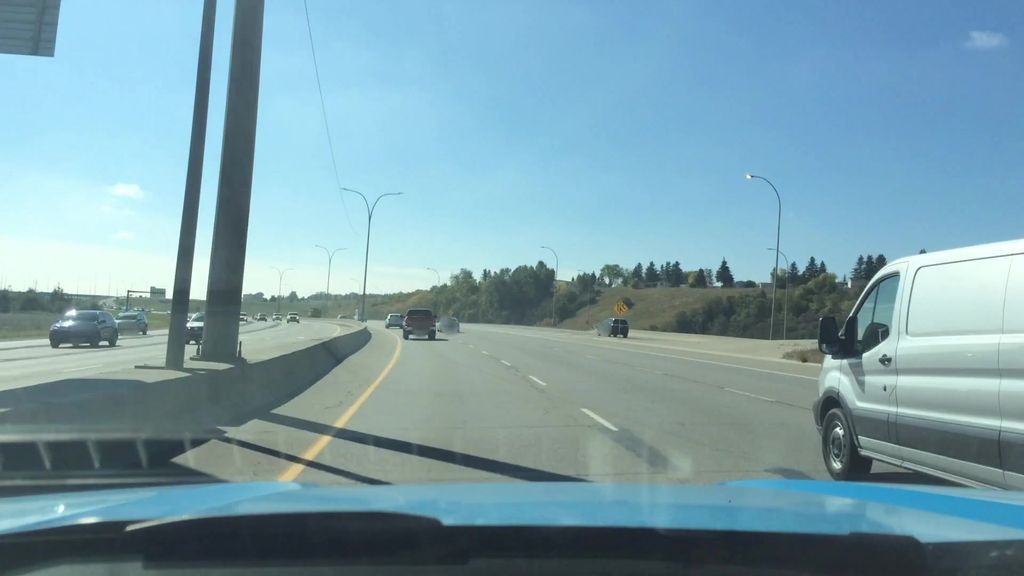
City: calgary